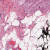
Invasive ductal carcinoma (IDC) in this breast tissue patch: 0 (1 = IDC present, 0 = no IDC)